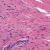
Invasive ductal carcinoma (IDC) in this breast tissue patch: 0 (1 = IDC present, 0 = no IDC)